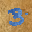
Label: 3